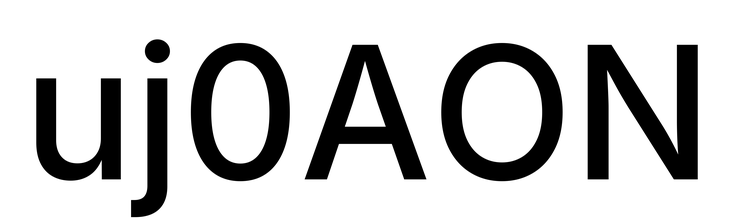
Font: Inter_Medium